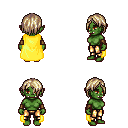
a pixel art fantasy rpg character, female body template, orc, green skin, yellow cape, gold greaves, white blonde bangs hairstyle, cloth bracers, four views (front, back, left, right), 2x2 character sprite sheet, small pixel art, hard edges, no anti-aliasing